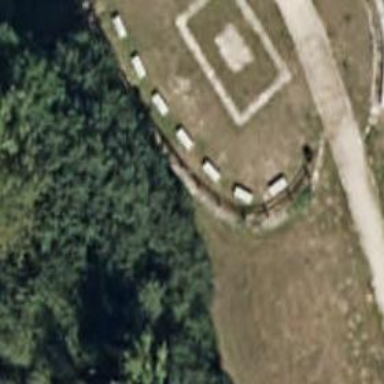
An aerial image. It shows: Bench for seating.